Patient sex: F
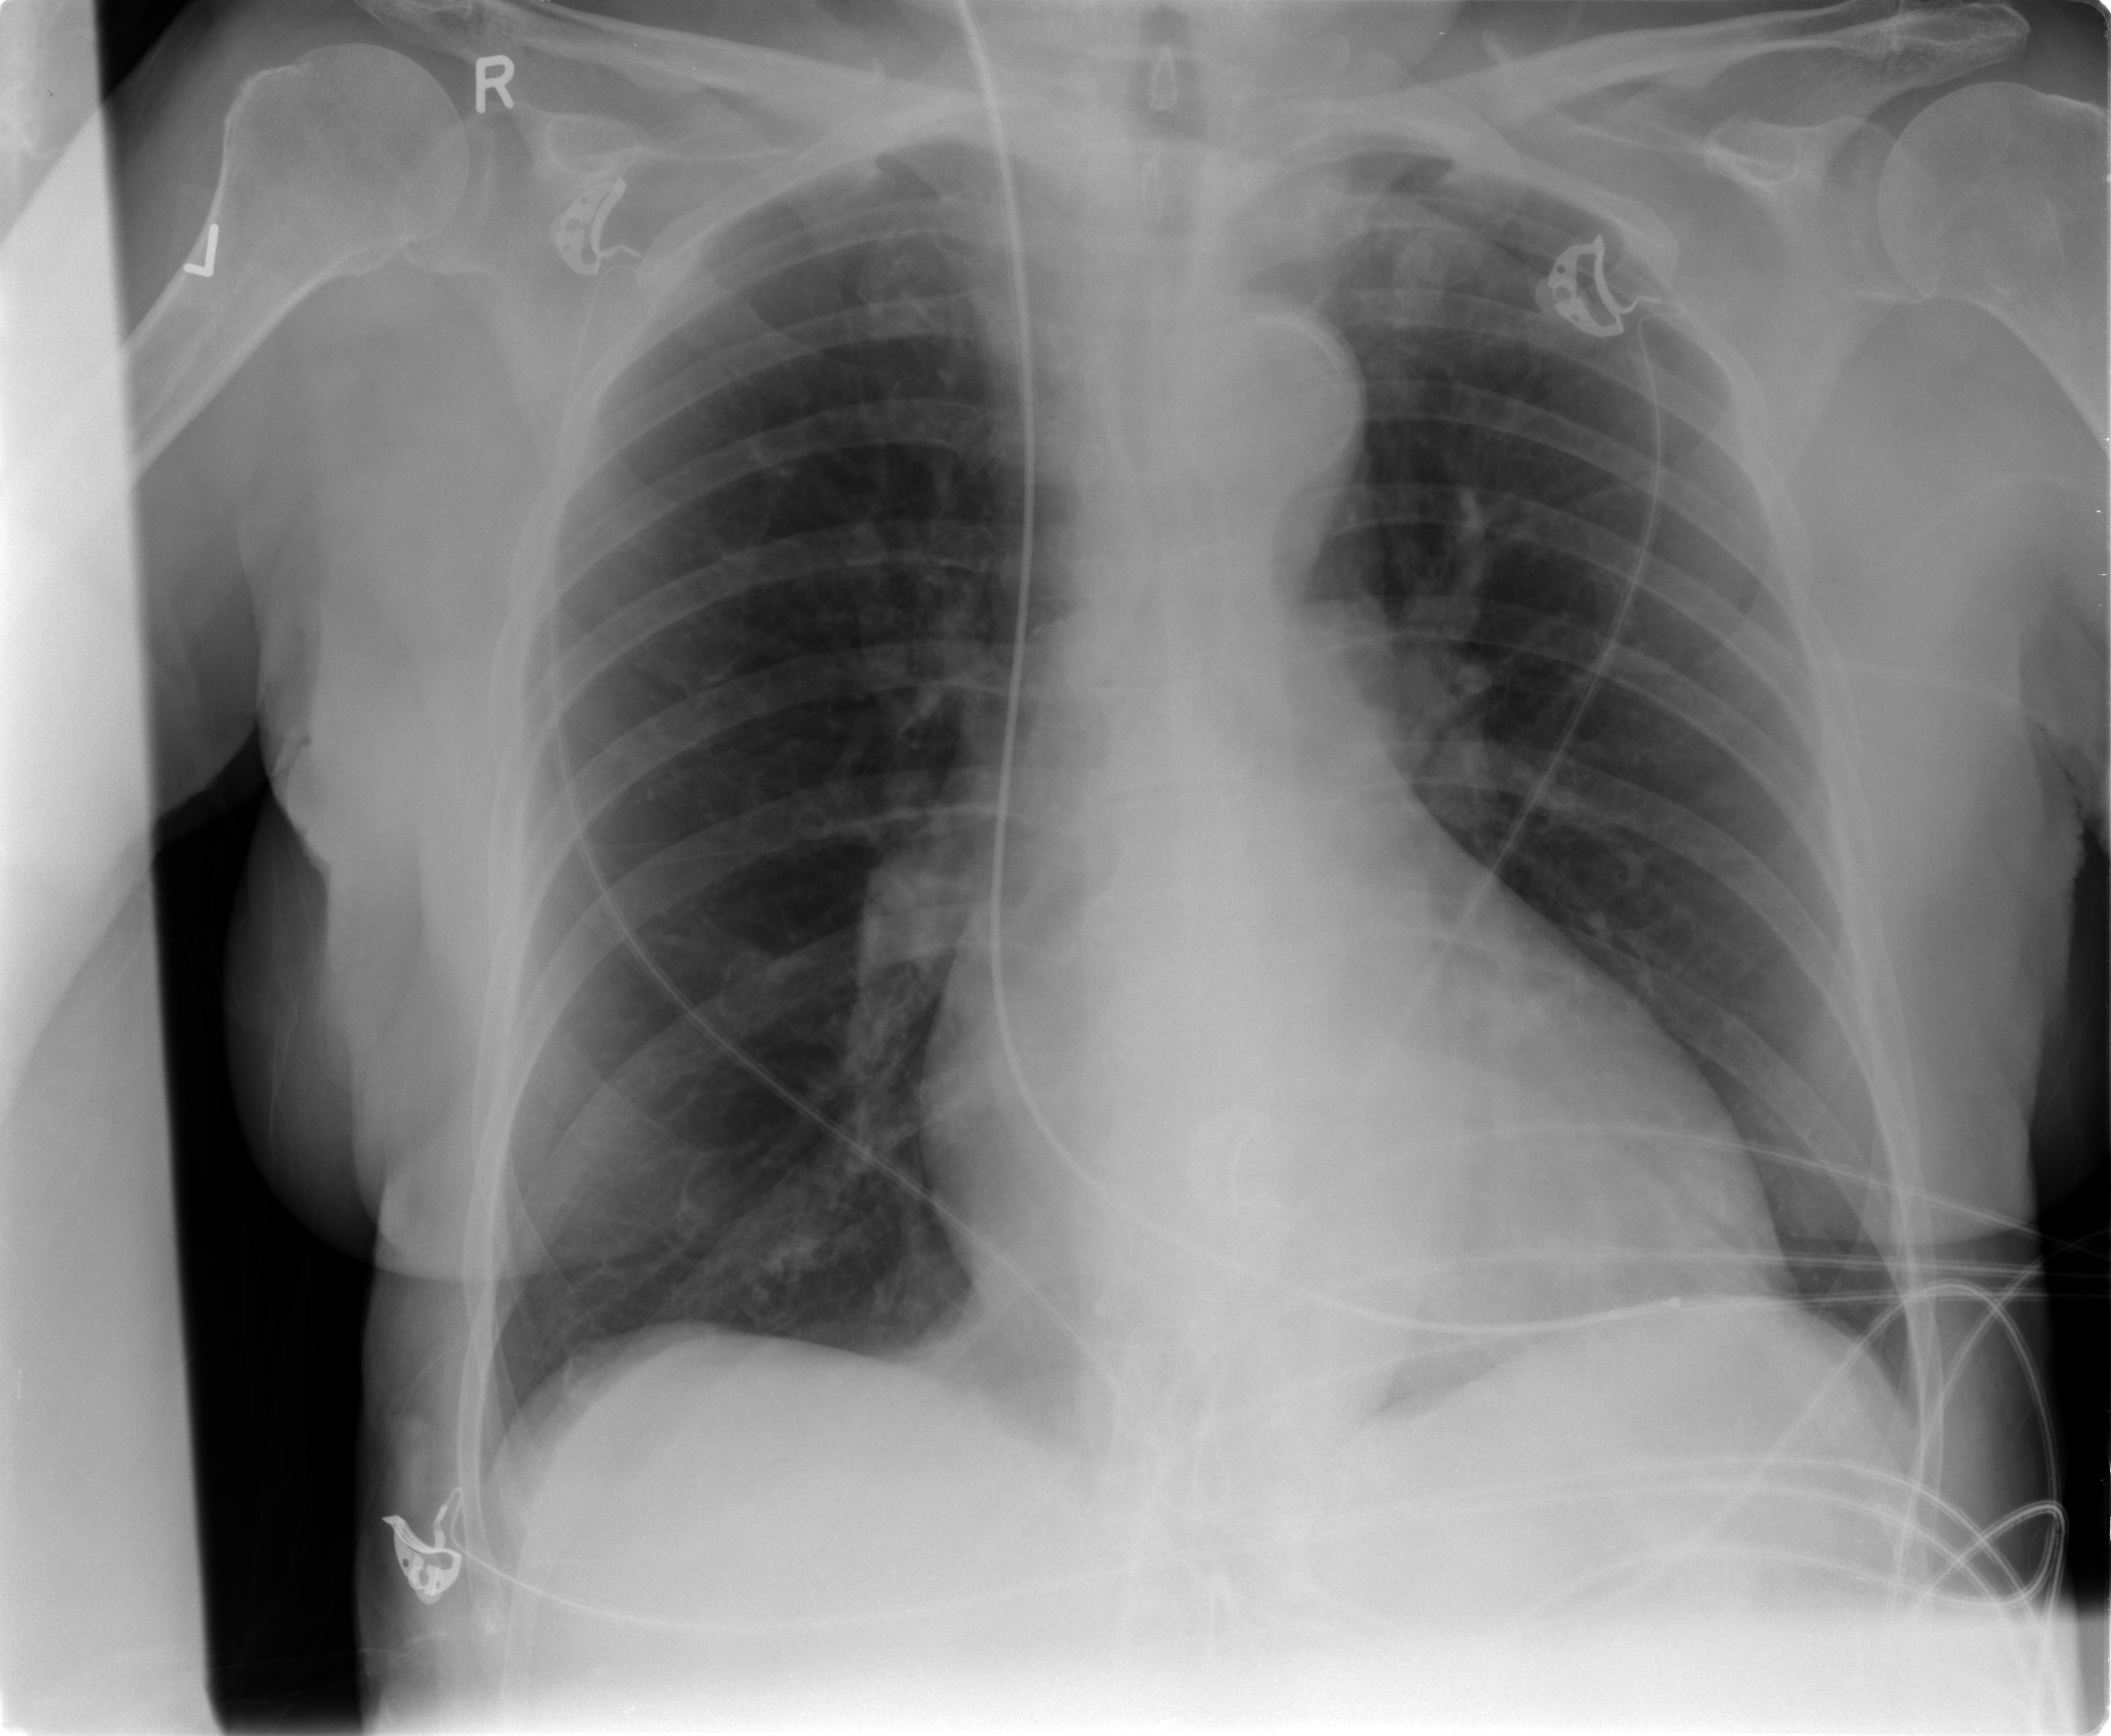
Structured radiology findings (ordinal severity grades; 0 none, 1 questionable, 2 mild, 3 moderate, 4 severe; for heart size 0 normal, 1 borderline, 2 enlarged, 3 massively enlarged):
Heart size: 0
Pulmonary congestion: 0
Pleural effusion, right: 0
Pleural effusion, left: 0
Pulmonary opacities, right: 0
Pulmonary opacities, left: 0
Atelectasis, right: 2
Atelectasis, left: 0